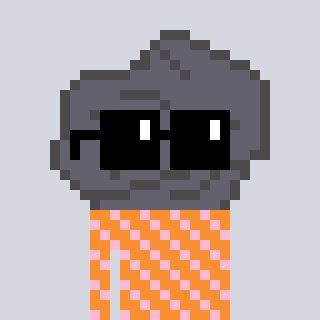
a pixel art character with square black sunglasses, a rock-shaped head and a orange-colored body on a cool background